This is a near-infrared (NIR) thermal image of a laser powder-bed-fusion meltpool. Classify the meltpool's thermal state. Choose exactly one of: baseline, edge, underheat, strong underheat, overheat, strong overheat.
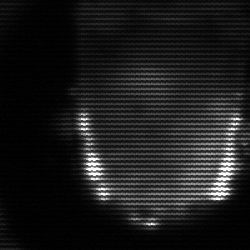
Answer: baseline